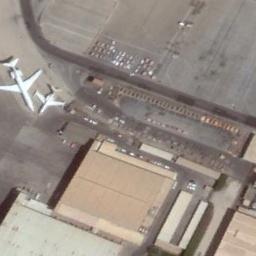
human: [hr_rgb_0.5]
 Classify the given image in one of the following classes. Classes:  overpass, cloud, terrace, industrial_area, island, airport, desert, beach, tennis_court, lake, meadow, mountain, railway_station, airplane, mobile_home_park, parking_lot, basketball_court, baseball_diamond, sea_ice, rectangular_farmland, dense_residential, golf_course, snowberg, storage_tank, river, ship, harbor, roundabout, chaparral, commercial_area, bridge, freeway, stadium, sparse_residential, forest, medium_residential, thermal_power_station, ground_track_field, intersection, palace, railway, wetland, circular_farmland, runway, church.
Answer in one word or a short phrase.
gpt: airplane